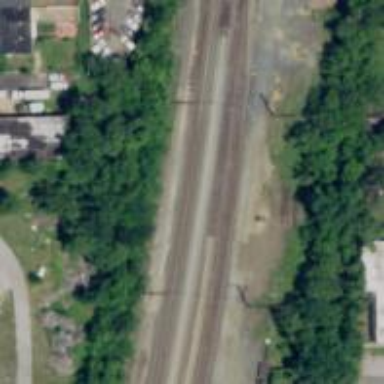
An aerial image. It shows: Railway track with contact lines for electrification.